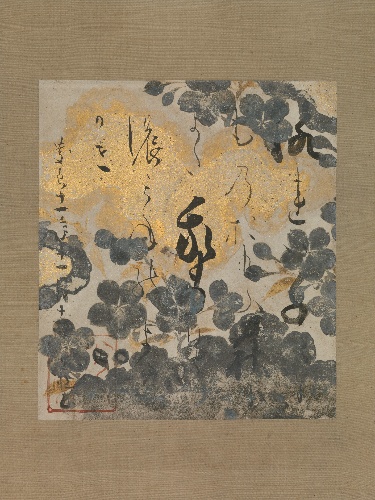
Title: 本阿見光悦書・俵屋宗達下絵　桜下絵和歌色紙　鴨長明|Poem by Kamo no Chōmei with Underpainting of Cherry Blossoms
Artist: Tawaraya Sōtatsu|Hon'ami Kōetsu
Artist bio: Japanese, ca. 1570–ca. 1640|Japanese, 1558–1637
Date: dated 1606
Object type: Hanging scroll
Classification: Paintings
Medium: Poem card (shikishi) mounted as a hanging scroll; ink, gold, and silver on paper
Culture: Japan
Period: Momoyama period (1573–1615)
Dimensions: Overall: 7 15/16 x 7in. (20.2 x 17.8cm)
Overall with mounting: 53 x 14 3/4 in. (134.6 x 37.5 cm)
Overall with knobs: 53 x 16 1/2 in. (134.6 x 41.9 cm)
Department: Asian Art
Credit line: The Harry G. C. Packard Collection of Asian Art, Gift of Harry G. C. Packard, and Purchase, Fletcher, Rogers, Harris Brisbane Dick, and Louis V. Bell Funds, Joseph Pulitzer Bequest, and The Annenberg Fund Inc. Gift, 1975
Accession year: 1975
Repository: Metropolitan Museum of Art, New York, NY
Tags: Poetry|Trees